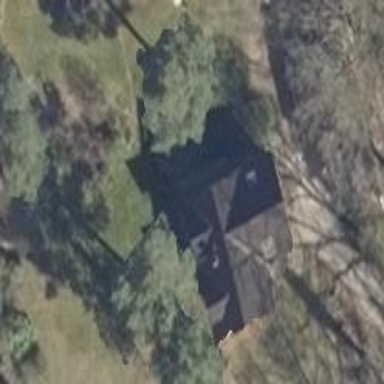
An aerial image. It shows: Simple and straightforward house.